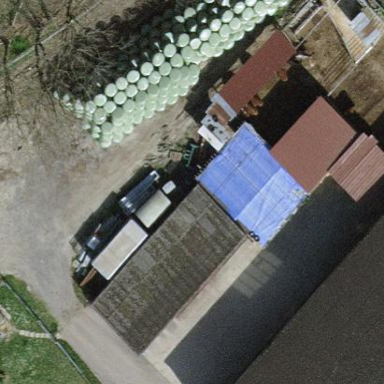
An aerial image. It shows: Rural barn.